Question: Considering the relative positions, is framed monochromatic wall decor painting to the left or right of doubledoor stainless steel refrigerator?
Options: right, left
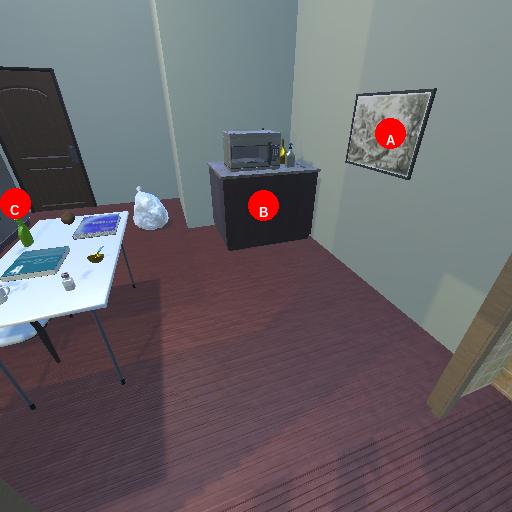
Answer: right